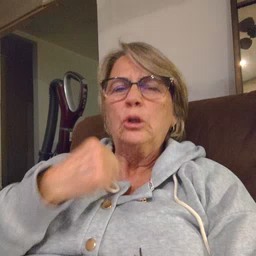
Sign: cute